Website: macys
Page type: customer-info-address
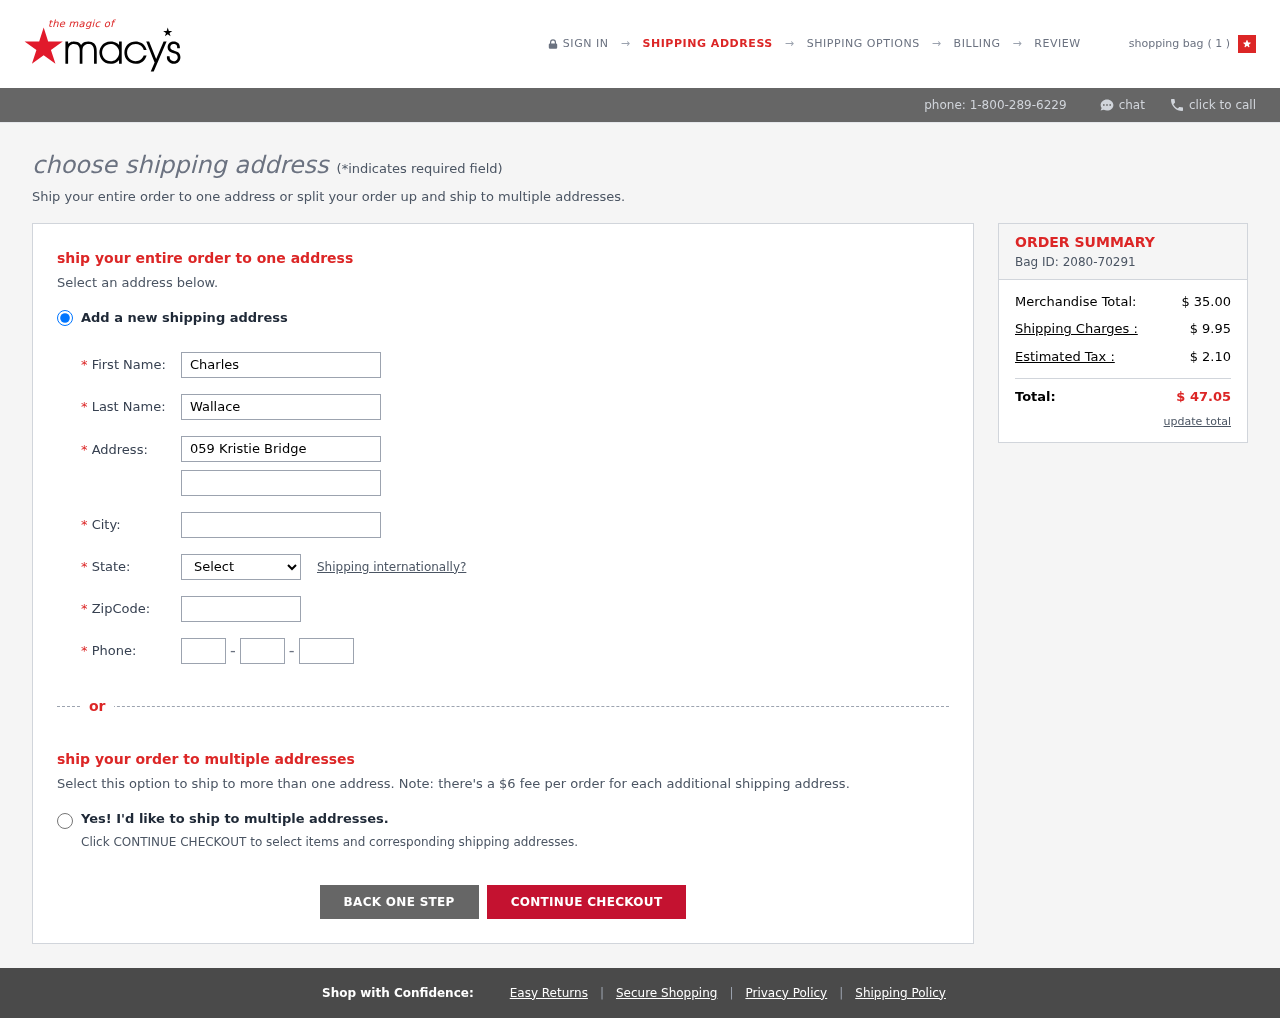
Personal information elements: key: PII_CITY
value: New Christopher
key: PII_FIRSTNAME
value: Charles
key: PII_LASTNAME
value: Wallace
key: PII_PHONE_AREA
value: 386
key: PII_PHONE_PREFIX
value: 797
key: PII_PHONE_SUFFIX
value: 1684
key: PII_POSTCODE
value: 71982
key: PII_STATE_ABBR
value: MS
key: PII_STREET
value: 059 Kristie Bridge
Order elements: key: ORDER_NUM_ITEMS
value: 1
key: ORDER_ID
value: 2080-70291
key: ORDER_SUBTOTAL
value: $ 35.00
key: ORDER_SHIPPING_COST
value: $ 9.95
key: ORDER_TAX
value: $ 2.10
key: ORDER_TOTAL
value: $ 47.05